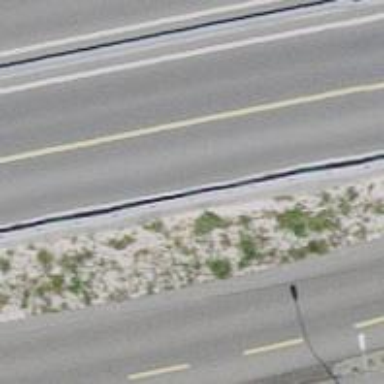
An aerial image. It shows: Secondary road with embankment.